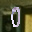
Label: 0